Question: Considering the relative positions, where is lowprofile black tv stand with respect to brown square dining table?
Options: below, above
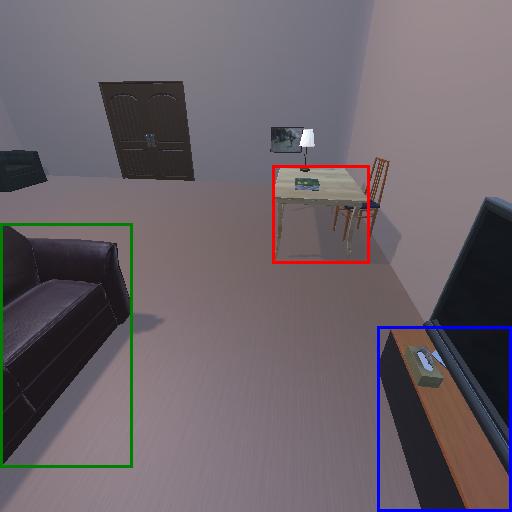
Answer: below